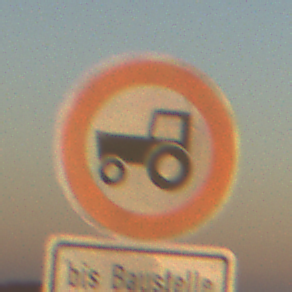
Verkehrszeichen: VerbotKraftfahrzeugeZuegeNichtSchneller25
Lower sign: SonstigeFahrzeugePersonengruppenFrei2
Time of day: SunriseSunset
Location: Outdoor (Nature)
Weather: Clear
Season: NotSpecified
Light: Natural